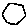
Label: hexagon